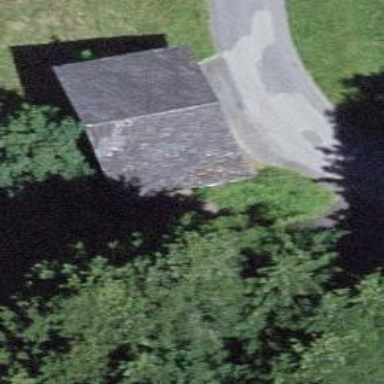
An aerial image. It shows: Shed building.